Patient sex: F
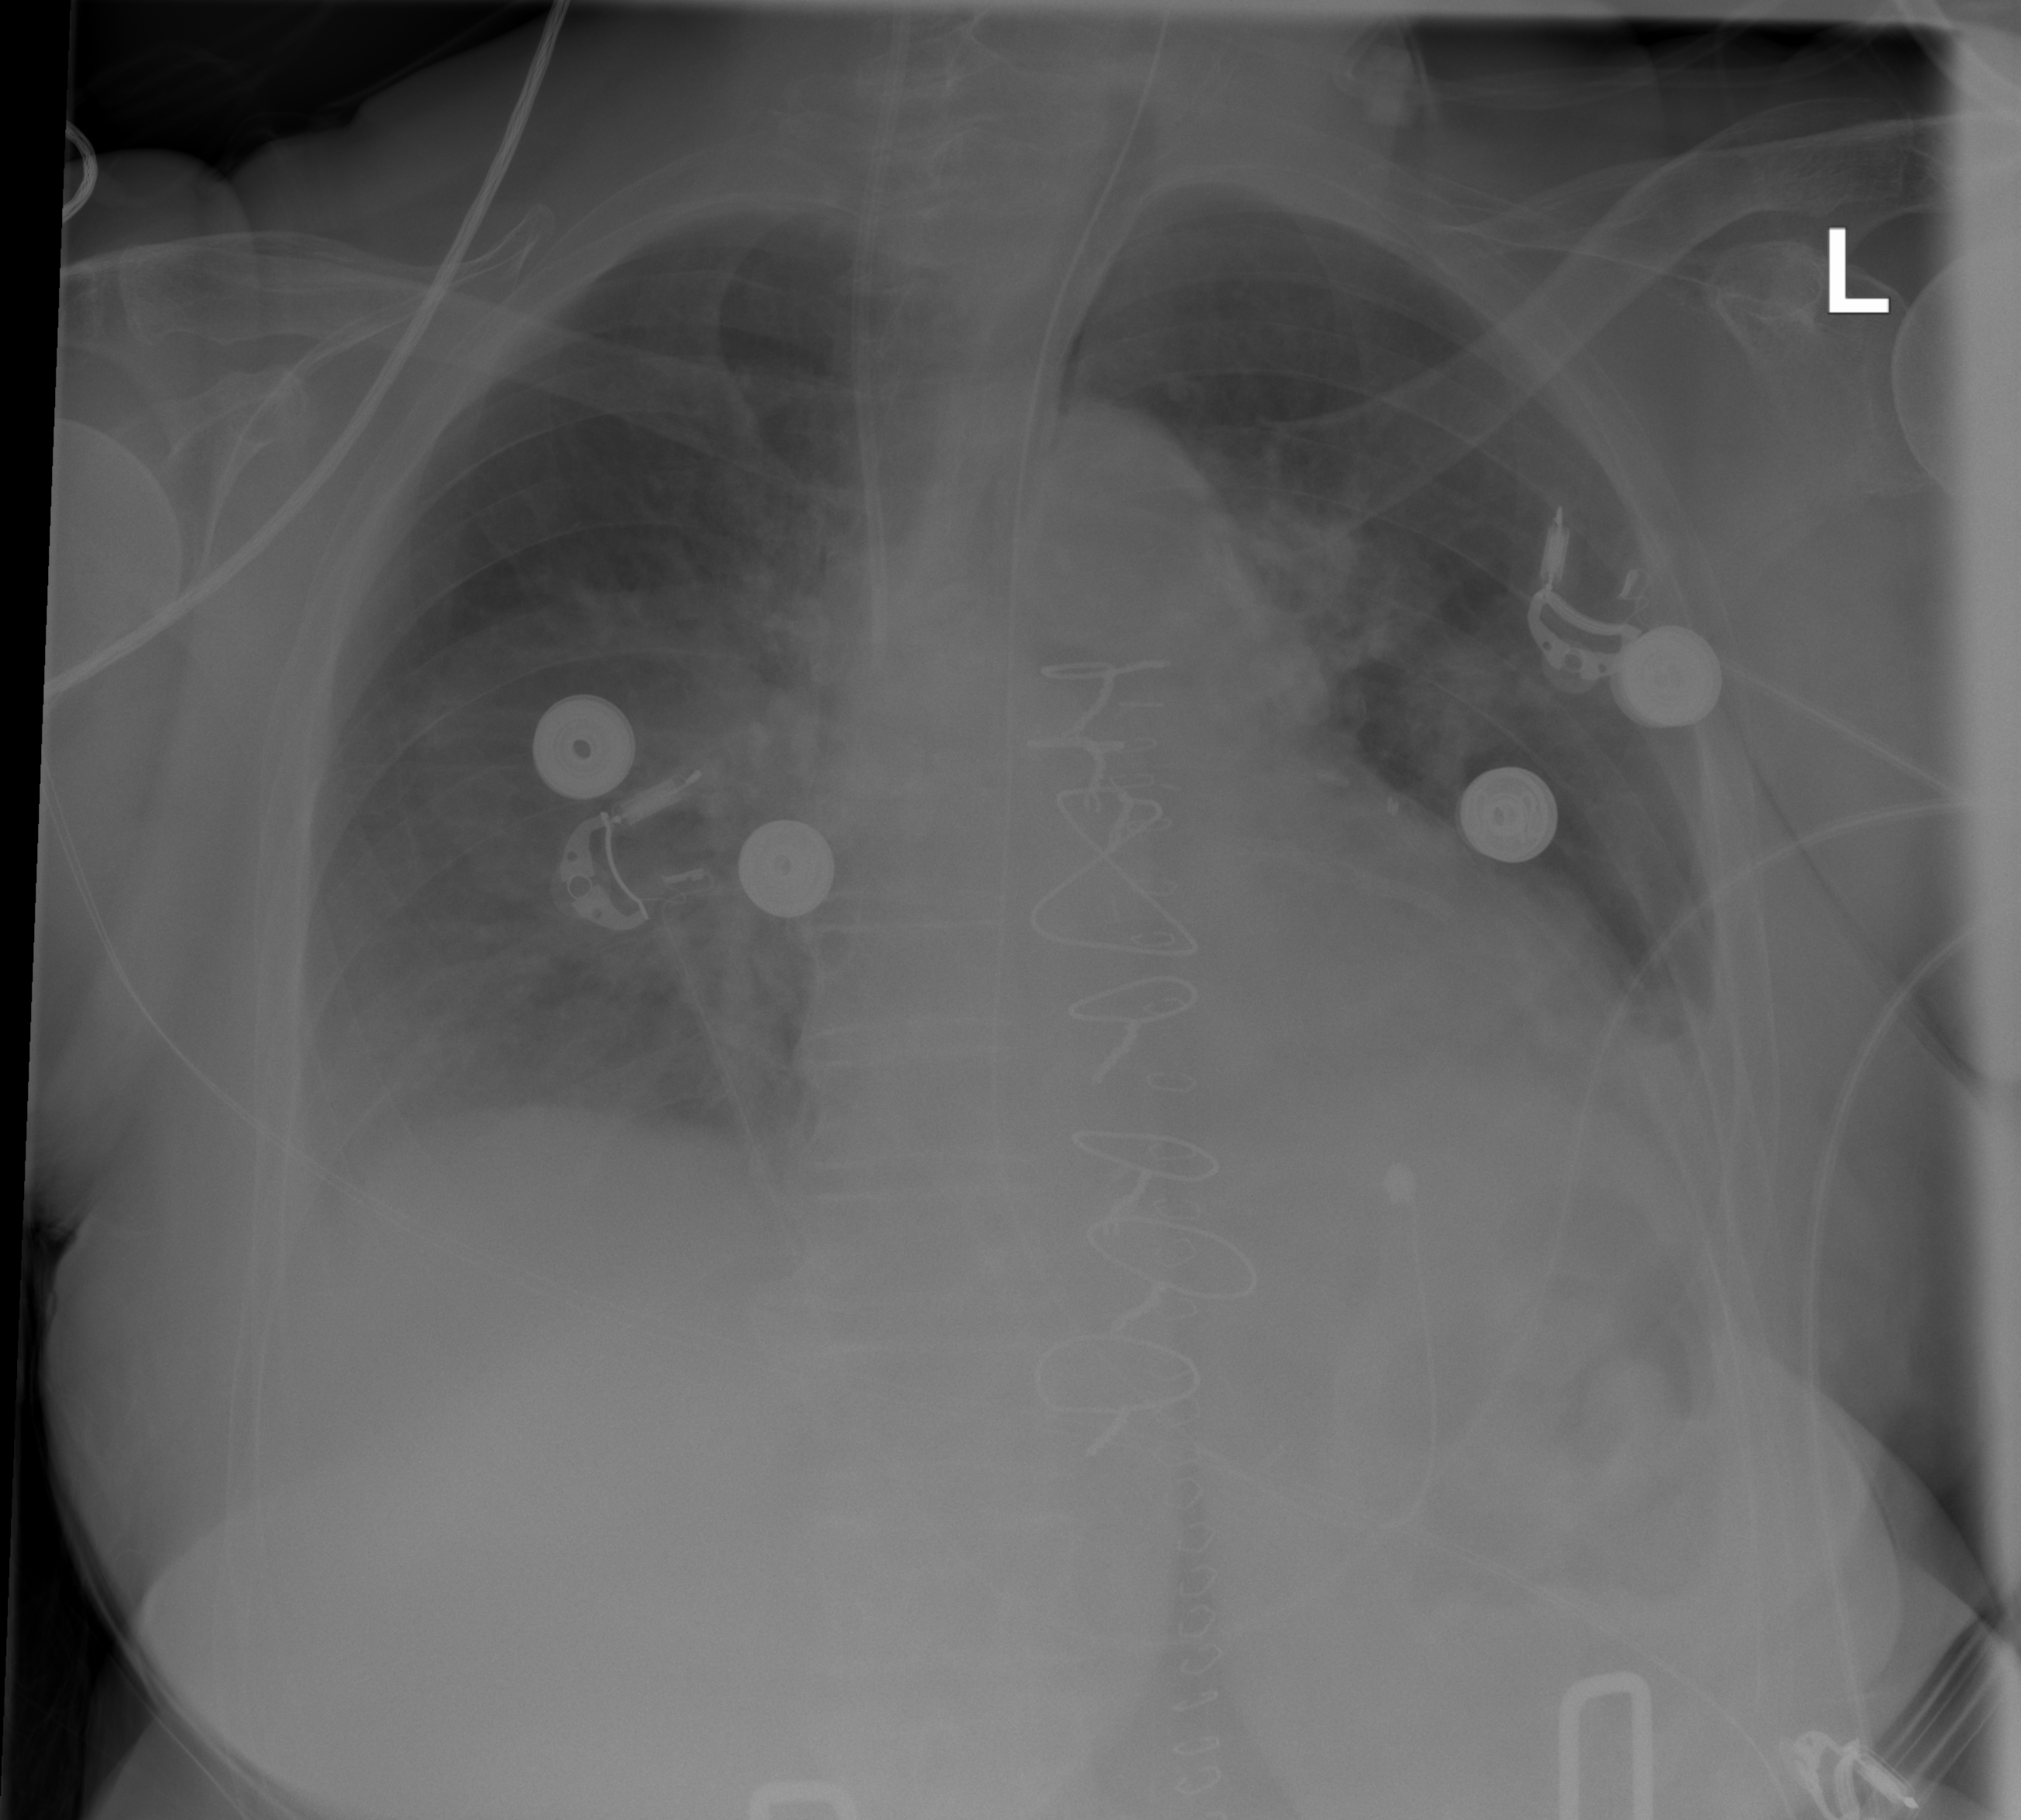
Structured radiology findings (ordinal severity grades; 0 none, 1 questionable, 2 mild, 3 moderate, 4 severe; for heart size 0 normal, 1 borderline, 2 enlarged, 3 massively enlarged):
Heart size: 2
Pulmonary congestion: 3
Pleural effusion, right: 2
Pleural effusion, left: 2
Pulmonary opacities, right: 2
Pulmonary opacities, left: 2
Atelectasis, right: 2
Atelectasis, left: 2